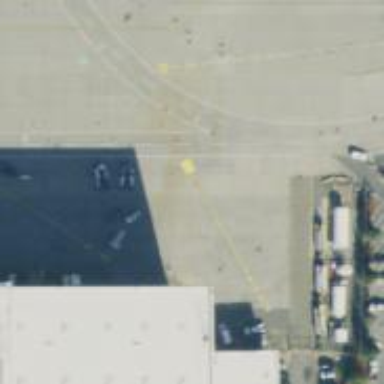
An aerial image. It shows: Apron at the airport.